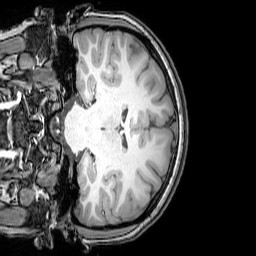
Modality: T1w
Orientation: coronal
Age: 21
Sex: female
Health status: healthy
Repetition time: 0.081 s
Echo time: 0.037 s